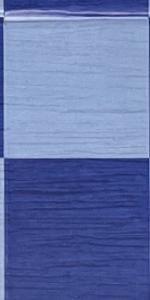
Label: Empty